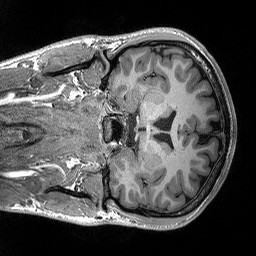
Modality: T1w
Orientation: coronal
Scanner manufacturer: siemens
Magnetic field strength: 3 T
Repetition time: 2.3 s
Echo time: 0.00298 s